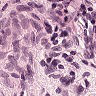
Metastatic tissue present: no